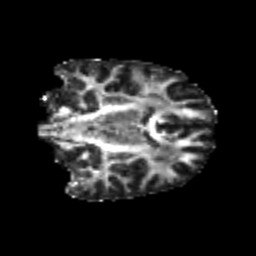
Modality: FA
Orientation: coronal
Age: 26
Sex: female
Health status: healthy
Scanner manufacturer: philips
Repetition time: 7.388 s
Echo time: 0.08599 s